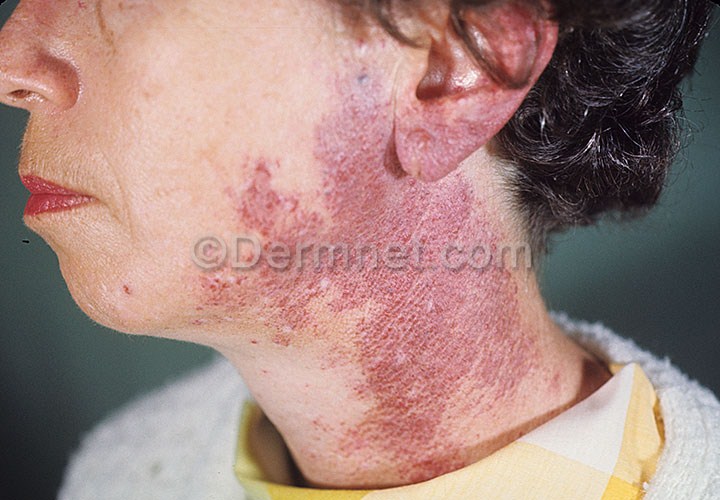
Disease: Vascular Tumors